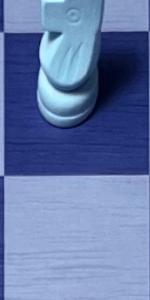
Label: Empty